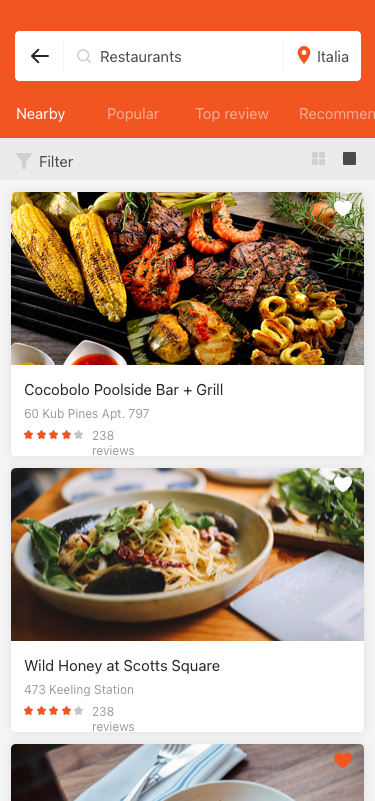
Text in this UI design:
Cocobolo Poolside Bar + Grill
60 Kub Pines Apt. 797
238 reviews
Wild Honey at Scotts Square
473 Keeling Station
238 reviews
Filter
Restaurants
Italia
Nearby
Popular
Top review
Recommended